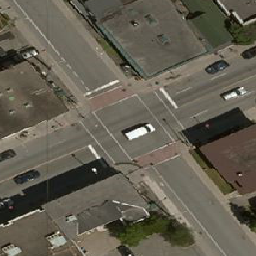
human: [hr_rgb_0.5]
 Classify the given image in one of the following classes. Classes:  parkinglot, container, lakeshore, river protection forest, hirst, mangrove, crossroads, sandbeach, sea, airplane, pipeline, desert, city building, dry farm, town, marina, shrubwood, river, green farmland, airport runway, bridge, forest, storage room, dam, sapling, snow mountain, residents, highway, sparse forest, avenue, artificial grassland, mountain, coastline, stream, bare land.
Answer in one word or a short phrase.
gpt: crossroads